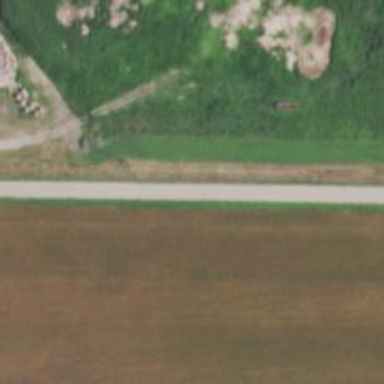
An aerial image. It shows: Unclassified road.